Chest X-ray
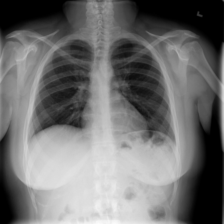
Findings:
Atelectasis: negative
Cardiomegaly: negative
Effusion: negative
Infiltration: positive
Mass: negative
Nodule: negative
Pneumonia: negative
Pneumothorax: negative
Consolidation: negative
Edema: negative
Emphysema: negative
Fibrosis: negative
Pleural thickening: negative
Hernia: negative